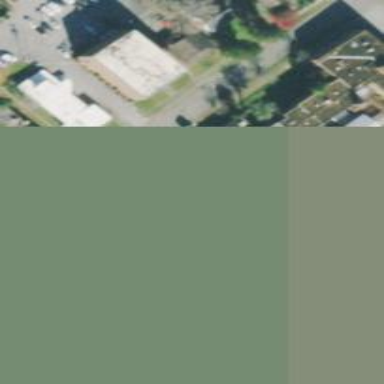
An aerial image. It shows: Clinic.